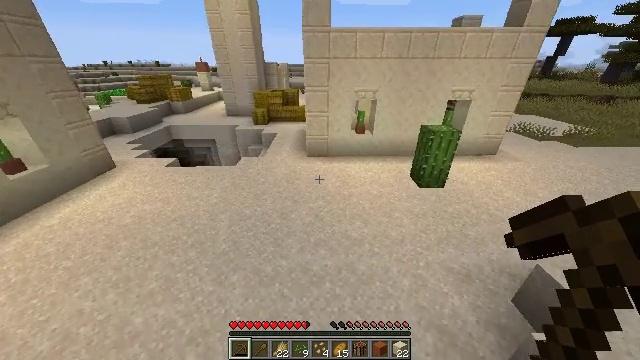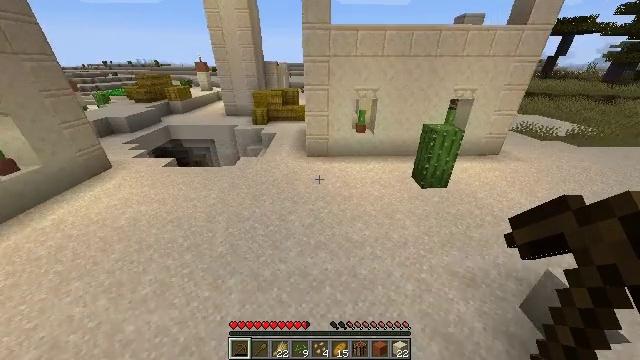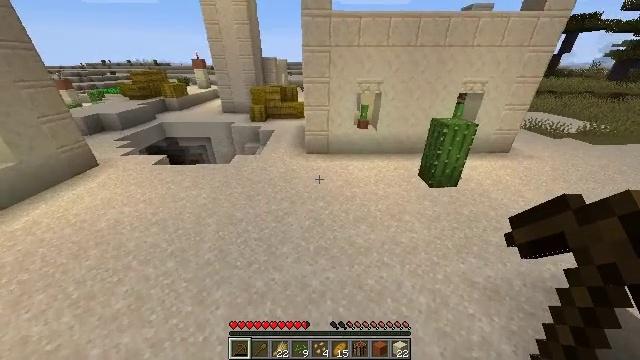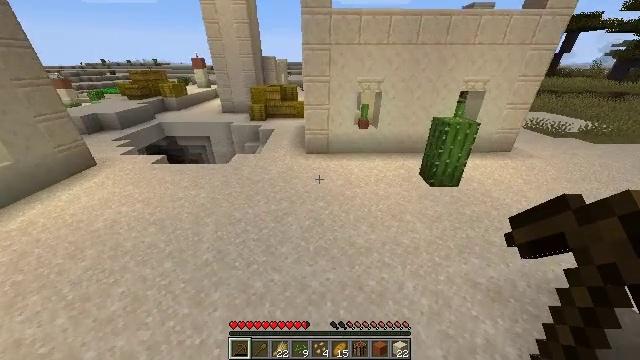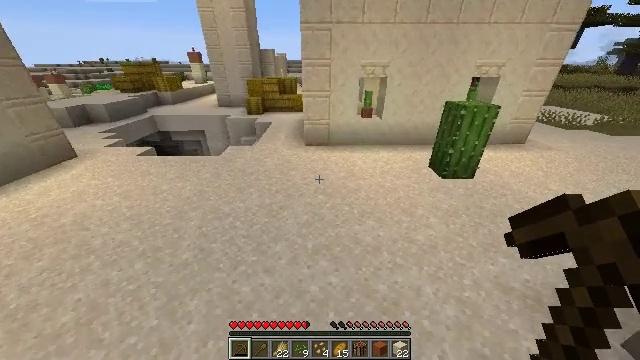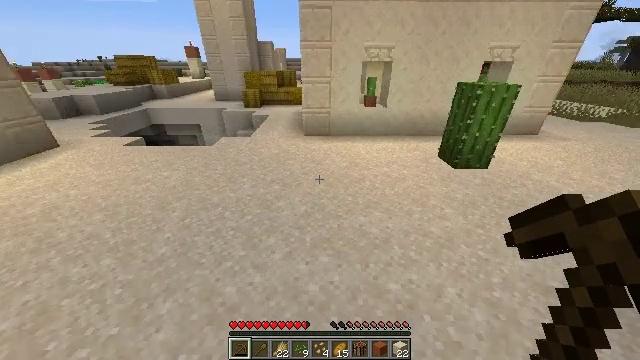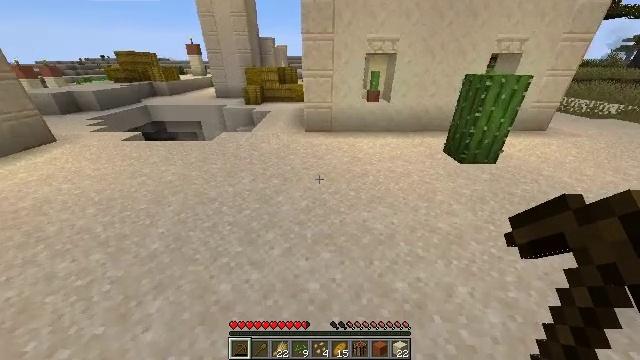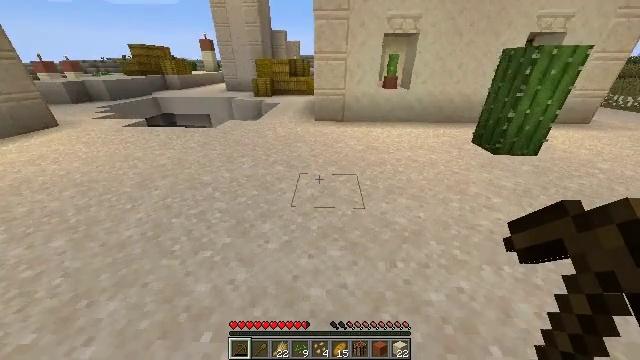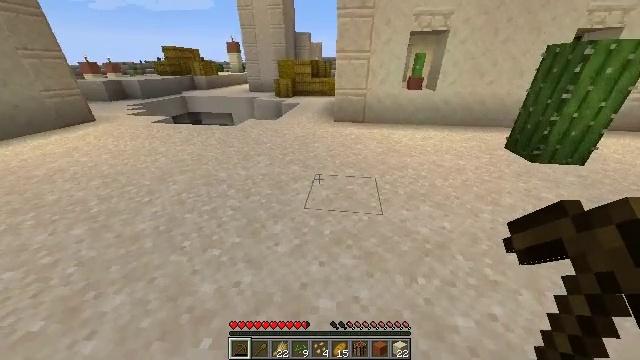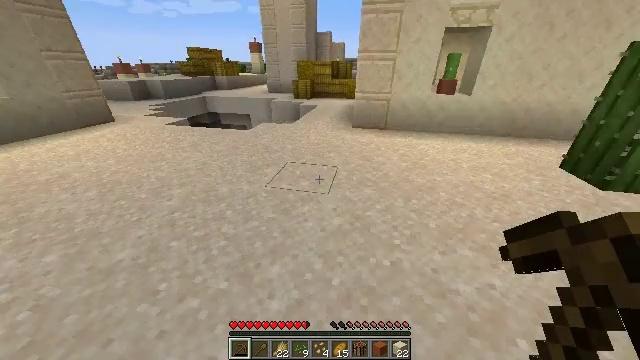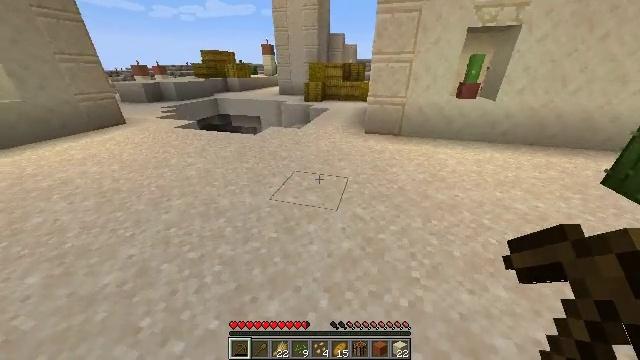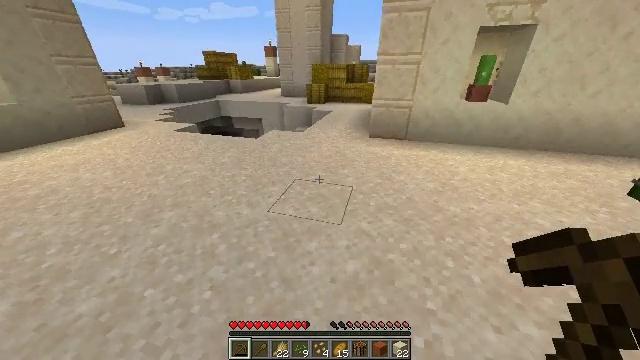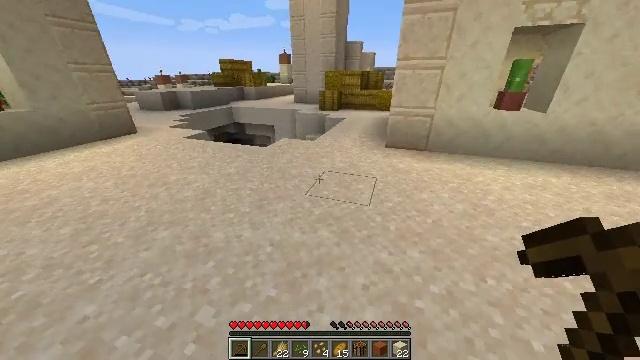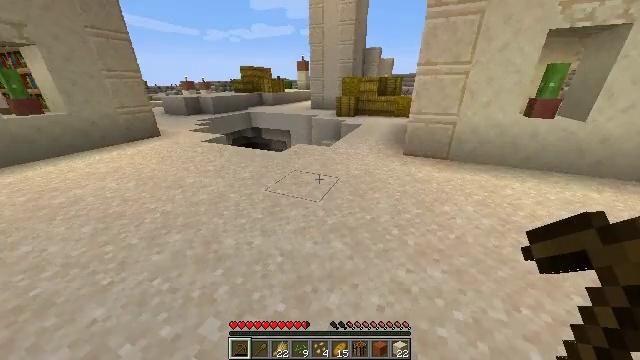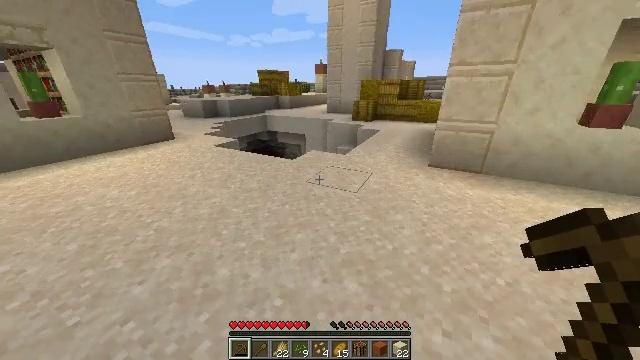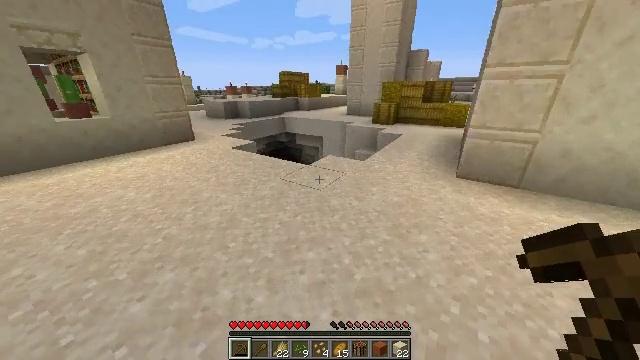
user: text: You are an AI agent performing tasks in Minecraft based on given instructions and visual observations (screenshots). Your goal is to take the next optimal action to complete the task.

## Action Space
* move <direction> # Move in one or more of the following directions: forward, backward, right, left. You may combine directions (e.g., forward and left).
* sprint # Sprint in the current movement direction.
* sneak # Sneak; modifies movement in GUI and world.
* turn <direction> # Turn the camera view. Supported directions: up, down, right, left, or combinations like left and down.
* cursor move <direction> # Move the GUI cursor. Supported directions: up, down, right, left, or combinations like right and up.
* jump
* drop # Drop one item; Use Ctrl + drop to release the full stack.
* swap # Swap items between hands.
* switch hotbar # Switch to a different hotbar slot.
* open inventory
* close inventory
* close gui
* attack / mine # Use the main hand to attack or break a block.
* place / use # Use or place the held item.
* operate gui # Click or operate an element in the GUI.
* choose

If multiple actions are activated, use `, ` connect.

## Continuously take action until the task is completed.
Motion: motion action
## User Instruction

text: Dig up some cut sandstone blocks.
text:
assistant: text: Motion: move forward, sprint
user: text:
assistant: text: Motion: move forward, sprint
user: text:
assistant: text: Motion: move forward, sprint
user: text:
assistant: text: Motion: move forward, sprint
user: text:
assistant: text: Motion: move forward, sprint
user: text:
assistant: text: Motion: move forward, sprint
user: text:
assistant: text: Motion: move forward, sprint, turn left
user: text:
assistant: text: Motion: move forward, sprint, turn left
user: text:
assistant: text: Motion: move forward, sprint, turn left
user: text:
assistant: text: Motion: move forward, sprint, turn left
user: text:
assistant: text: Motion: move forward, sprint
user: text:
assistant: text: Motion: move forward, sprint, turn left and up
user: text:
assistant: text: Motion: move forward, sprint, turn left and up
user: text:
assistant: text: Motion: move forward, sprint, turn left
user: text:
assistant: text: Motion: move forward, sprint, turn left
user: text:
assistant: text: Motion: move forward, sprint, turn left
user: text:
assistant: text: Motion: move forward, sprint, turn left
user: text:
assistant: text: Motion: move forward, sprint, turn left
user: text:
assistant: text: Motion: move forward, sprint, turn left
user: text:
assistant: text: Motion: move forward, sprint, turn left and down
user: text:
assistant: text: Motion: move forward, sprint, turn left and down
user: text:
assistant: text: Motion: move forward, sprint, turn left and down
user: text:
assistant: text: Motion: move forward, sprint, turn left and down
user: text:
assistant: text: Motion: move forward, sprint, turn down
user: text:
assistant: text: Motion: move forward, sprint
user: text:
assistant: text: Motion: move forward, sprint
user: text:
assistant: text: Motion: move forward, sprint
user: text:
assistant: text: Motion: move forward, sprint
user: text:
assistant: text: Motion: move forward, sprint
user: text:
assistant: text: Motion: move forward, sprint